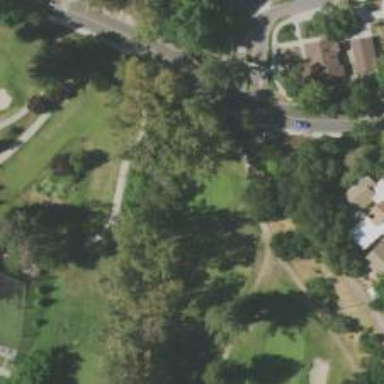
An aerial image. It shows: Golf hole.